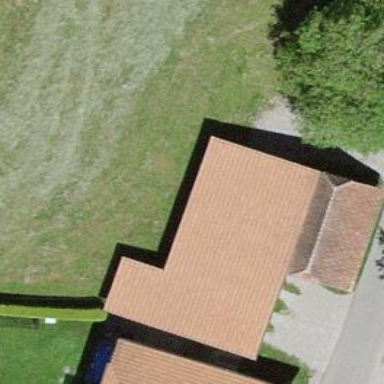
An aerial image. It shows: Rural barn.